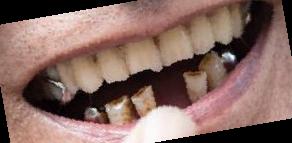
Condition: hypodontia